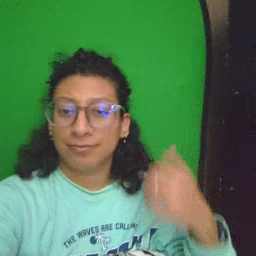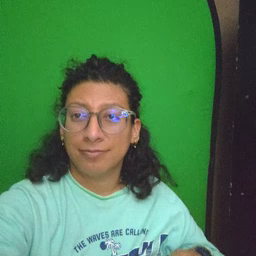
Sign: fall